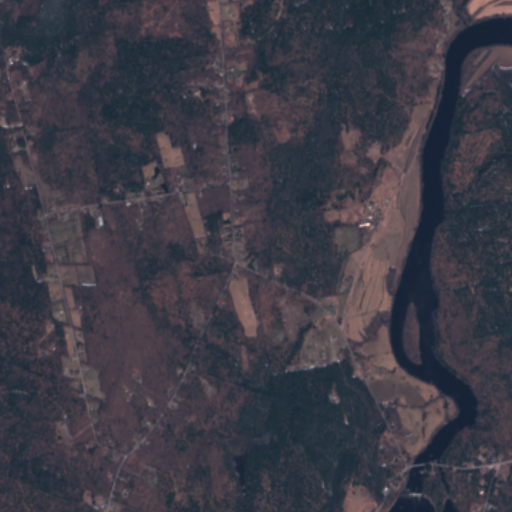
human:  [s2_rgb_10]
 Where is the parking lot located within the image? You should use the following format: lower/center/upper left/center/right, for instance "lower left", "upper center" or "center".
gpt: The parking lot is located in the lower right of the image.
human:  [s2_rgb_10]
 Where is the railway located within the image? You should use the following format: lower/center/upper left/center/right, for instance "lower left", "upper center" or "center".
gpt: The railway is located in the right of the image.
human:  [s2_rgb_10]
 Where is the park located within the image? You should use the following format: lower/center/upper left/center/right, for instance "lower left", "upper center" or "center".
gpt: There is no park in the image.